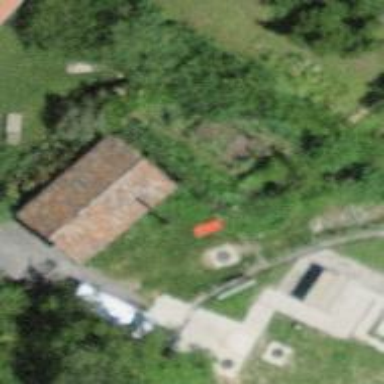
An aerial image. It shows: Red bench.